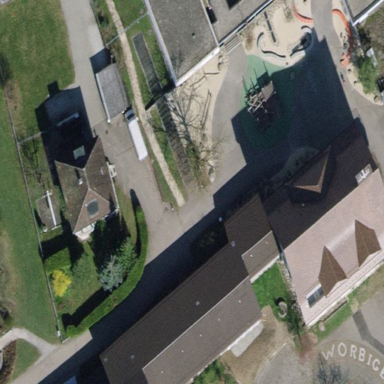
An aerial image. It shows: School building.